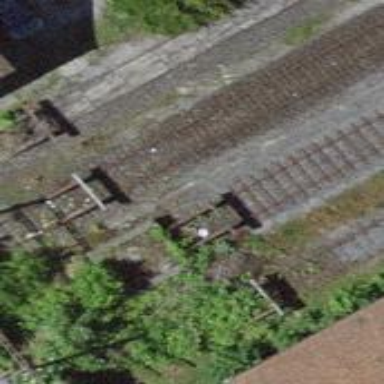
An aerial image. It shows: Railway buffer stop.